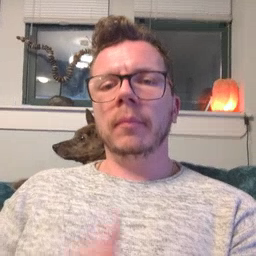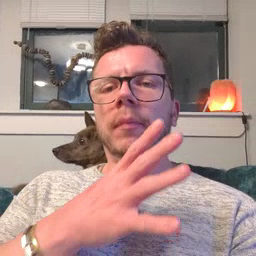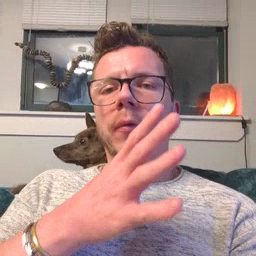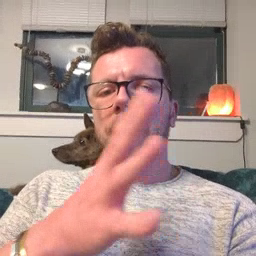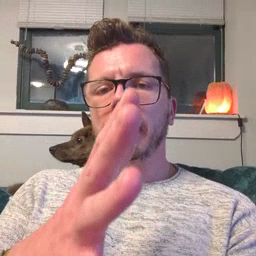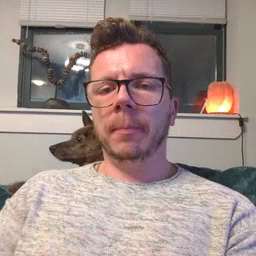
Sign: grandpa